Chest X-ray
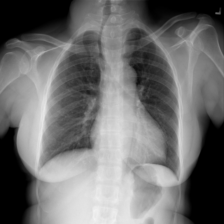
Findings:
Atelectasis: negative
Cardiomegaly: negative
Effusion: negative
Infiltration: negative
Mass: negative
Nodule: negative
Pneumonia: negative
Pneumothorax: negative
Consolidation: negative
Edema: negative
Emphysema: negative
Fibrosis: negative
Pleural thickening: negative
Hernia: negative